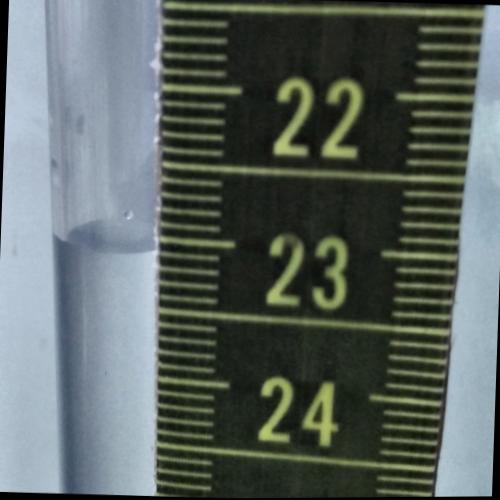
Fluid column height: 23.1 cm